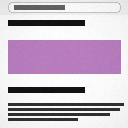
Screen state: on